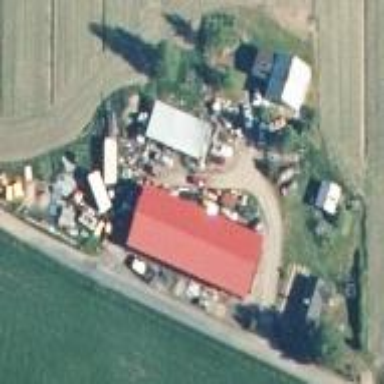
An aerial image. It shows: Farmyard area.